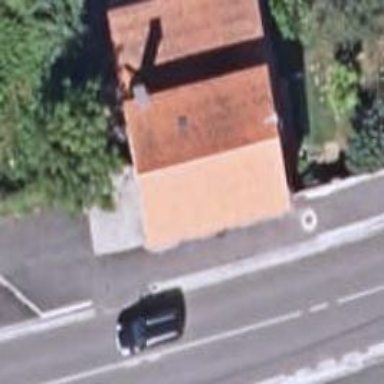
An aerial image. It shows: Simple and straightforward house.